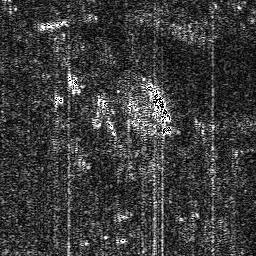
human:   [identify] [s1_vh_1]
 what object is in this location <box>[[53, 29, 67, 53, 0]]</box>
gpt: <ref>1 large ship at the center</ref>